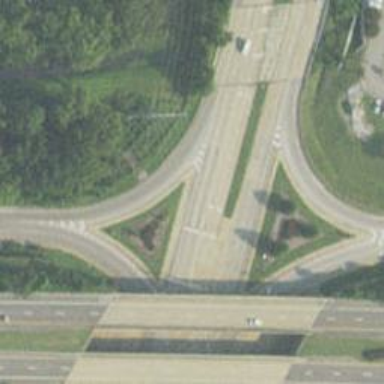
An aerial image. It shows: Primary link highway with asphalt surface.